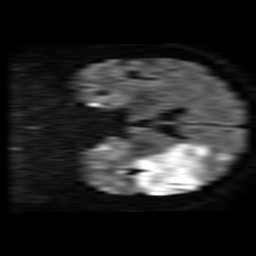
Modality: TRACE
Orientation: coronal
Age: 62
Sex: male
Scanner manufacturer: philips
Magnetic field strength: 1.5 T
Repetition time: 3.679 s
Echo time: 0.09411 s